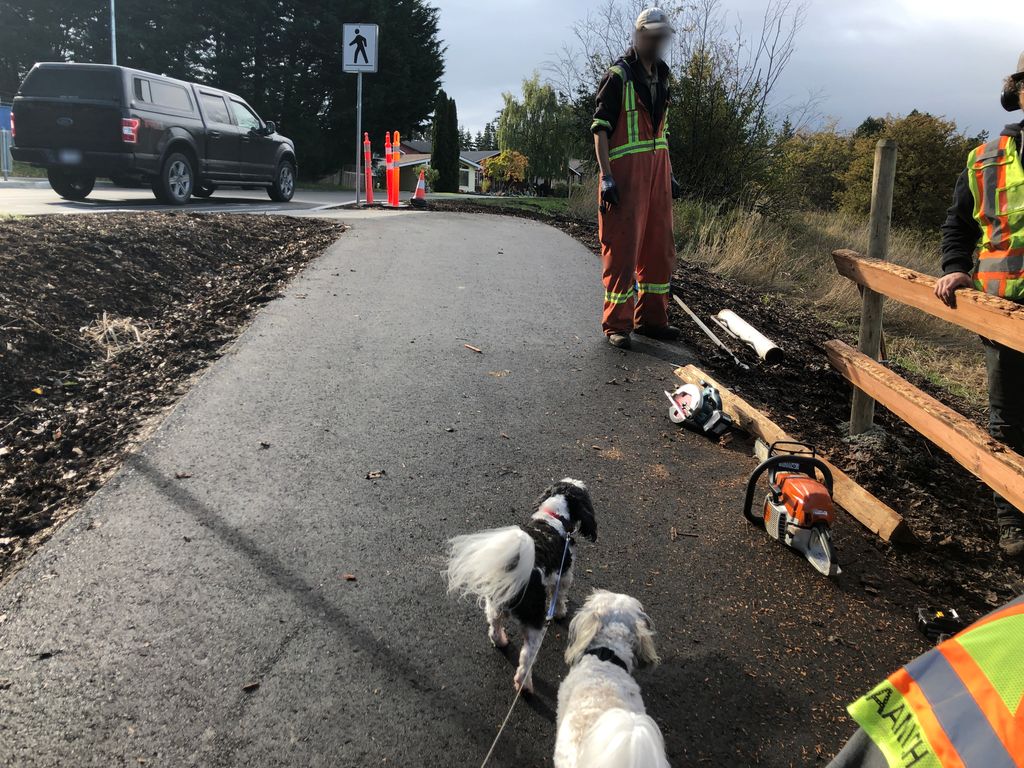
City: victoria